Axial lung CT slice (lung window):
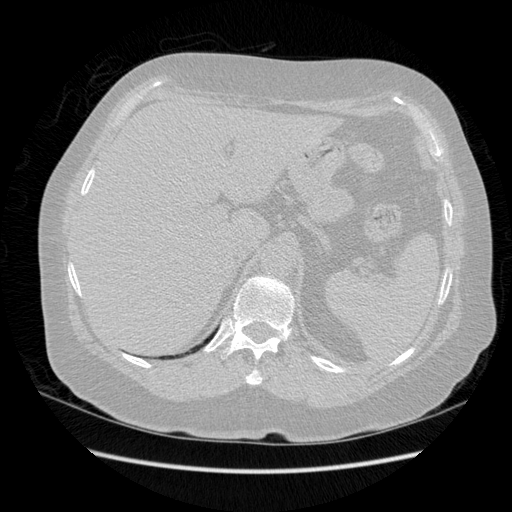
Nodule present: no